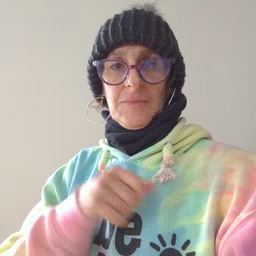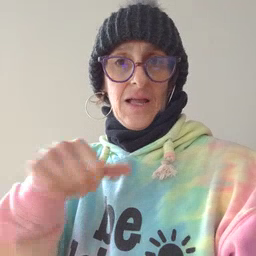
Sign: carrot